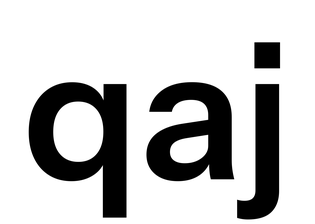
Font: InstrumentSans_SemiBold